Question:
This is the Screenshot of my UI and HTML DOM.
I want to go to the last page one this I can do is pressing next button many times, but I don't know how many time it should be pressed, so i don't think so its a better way.
Can you suggest me better way using selenium commands.
I used this command (pressing next continuously):
'''
driver.find_element_by_xpath('html/body/div[2]/div/section[8]/div/div/div[3]/div/div[2]/table/tfoot/tr/td/div/ul/li[5]/a').click()
'''
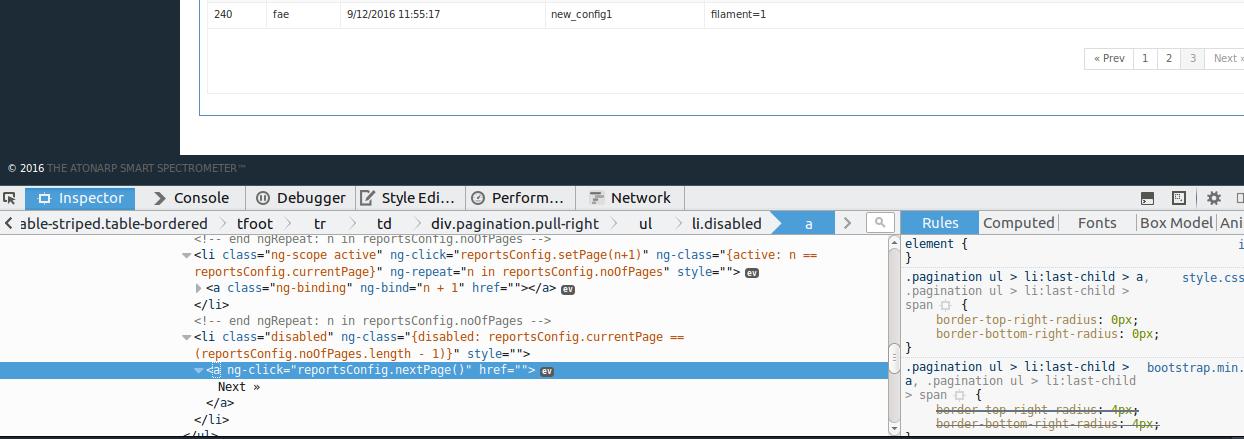
Answer: You can use 'try/except' like:
'''
from selenium.webdriver.common.by import By
from selenium.webdriver.support.ui import WebDriverWait
from selenium.webdriver.support import expected_conditions as EC
while True:
try:
WebDriverWait(driver, 10).until(EC.presence_of_element_located((By.XPATH, '//li[not(@class="disabled")]/a[contains(text(), "Next")]'))).click()
except TimeoutException:
break
'''
This should allow you to click 'Next' button until last page (until button become disabled)
P.S. You should not use absolute 'XPath', e.g. 'html/body/div[2] ... /div/ul/li[5]/a' as it's sensitive to changes in 'DOM'. Use target element's attributes or its parent/child nodes to create relative 'XPath'